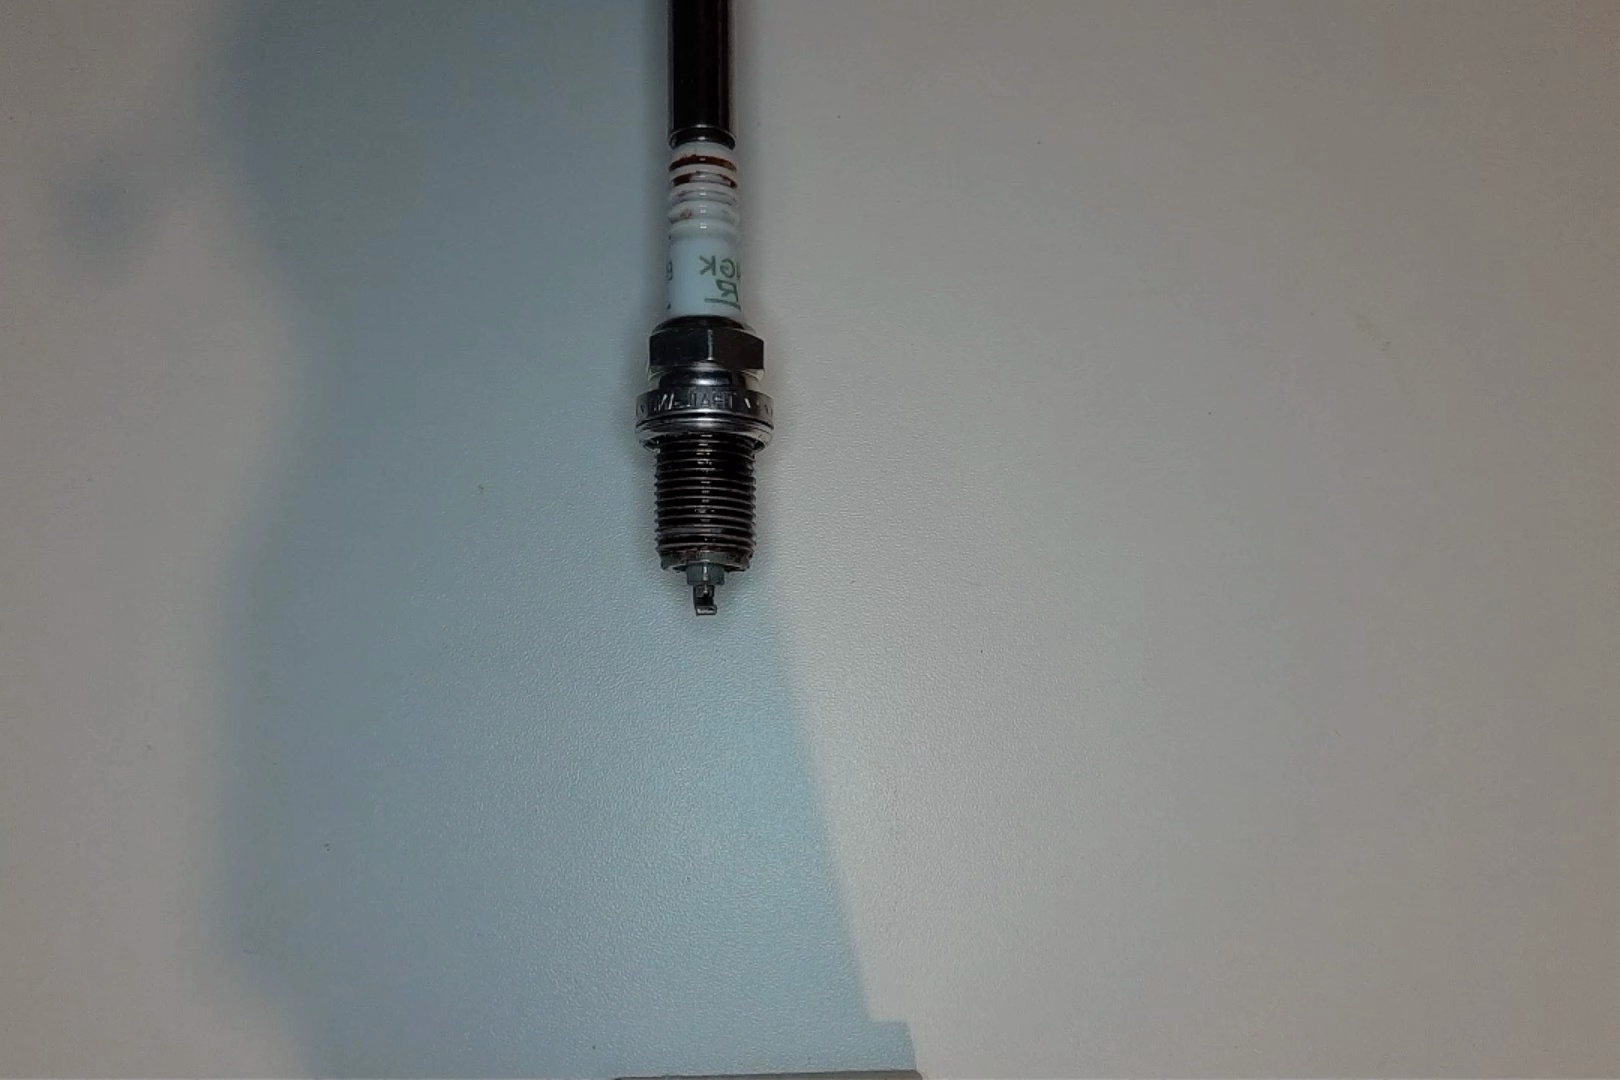
Label: anomaly